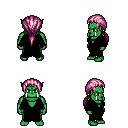
a pixel art fantasy rpg character, male body template, orc, green skin, black robe, magenta pants, pink ponytail hairstyle, four views (front, back, left, right), 2x2 character sprite sheet, small pixel art, hard edges, no anti-aliasing